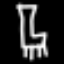
Label: chair